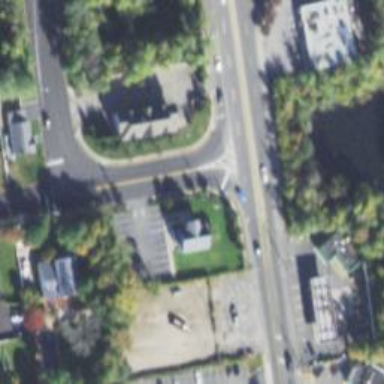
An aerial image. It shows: Secondary road intersecting in cloverleaf junction.